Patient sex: F
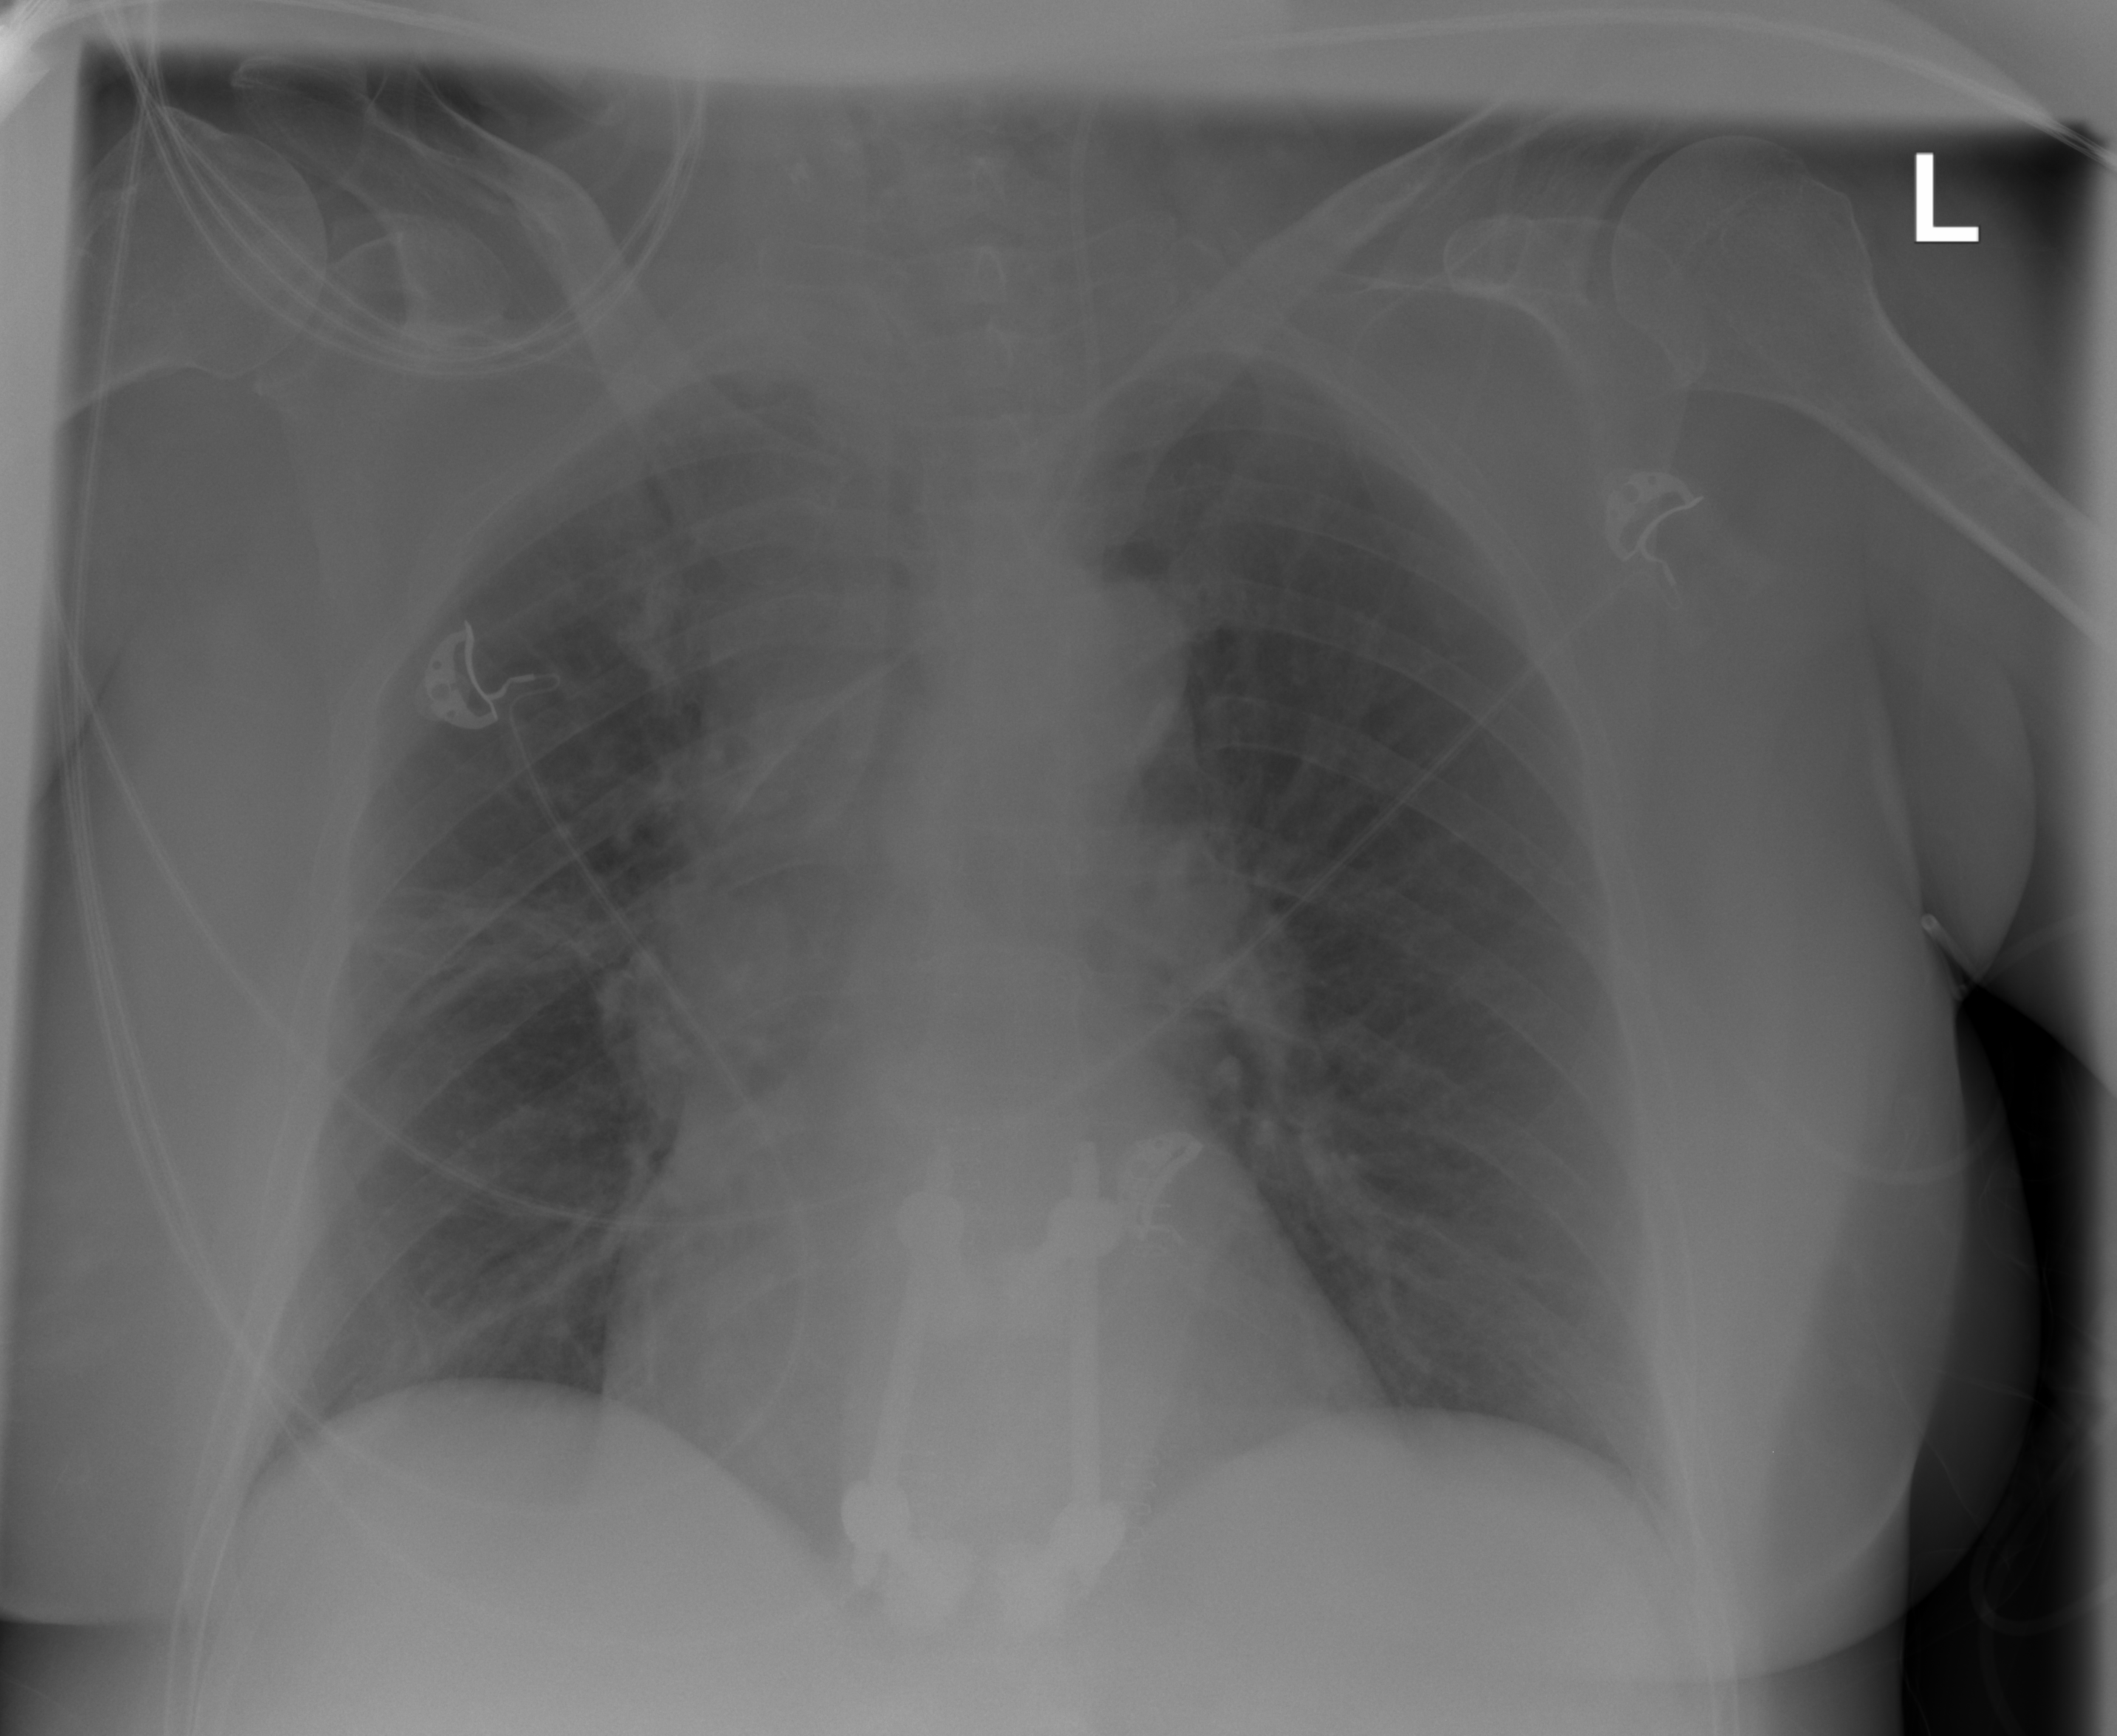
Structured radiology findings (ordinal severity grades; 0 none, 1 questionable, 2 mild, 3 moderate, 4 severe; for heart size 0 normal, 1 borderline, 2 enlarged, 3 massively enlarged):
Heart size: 0
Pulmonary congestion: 0
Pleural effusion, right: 0
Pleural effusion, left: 0
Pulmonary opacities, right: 0
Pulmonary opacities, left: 0
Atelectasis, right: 2
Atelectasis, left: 0